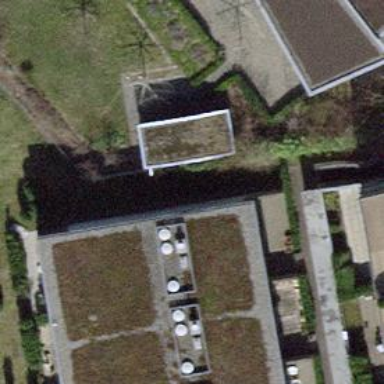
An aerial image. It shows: White apartment building with flat roof covered in grass.